Question:
I have a 'ListView' and i am using a custom adapter to show data. Now i want to change searched text letter colour as in above screen shot.
Here is the code for 'SearchView'
'''
@Override
public boolean onCreateOptionsMenu(Menu menu) {
MenuInflater inflater = getMenuInflater();
inflater.inflate(R.menu.actionbar_menu_item, menu);
SearchManager searchManager = (SearchManager) getSystemService(Context.SEARCH_SERVICE);
final SearchView searchView = (SearchView) menu.findItem(R.id.action_search)
.getActionView();
searchView.setSearchableInfo(searchManager
.getSearchableInfo(getComponentName()));
searchView.setOnQueryTextListener(this);
return super.onCreateOptionsMenu(menu);
}
public boolean onQueryTextChange(String newText) {
// this is adapter that will be filtered
if (TextUtils.isEmpty(newText)){
lvCustomList.clearTextFilter();
}
else{
lvCustomList.setFilterText(newText.toString());
}
return false;
}
@Override
public boolean onQueryTextSubmit(String query) {
return false;
}
'''
Thank you.
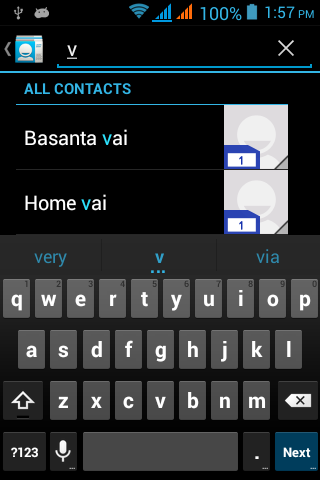
Answer: I assume that you have a custom Adapter with 'getCount()' and 'getView()' implemented and already filtering items, and you just need the bold part.
To achieve that, you need to use a <URL> can be used to change typeface, font style, size, and color.
So, you should update your adapter's 'getView()' to change the part where you use 'textView.setText()' into something more or less like this:
'''
String filter = ...;
String itemValue = ...;
int startPos = itemValue.toLowerCase(Locale.US).indexOf(filter.toLowerCase(Locale.US));
int endPos = startPos + filter.length();
if (startPos != -1) // This should always be true, just a sanity check
{
Spannable spannable = new SpannableString(itemValue);
ColorStateList blueColor = new ColorStateList(new int[][] { new int[] {}}, new int[] { Color.BLUE });
TextAppearanceSpan highlightSpan = new TextAppearanceSpan(null, Typeface.BOLD, -1, blueColor, null);
spannable.setSpan(highlightSpan, startPos, endPos, Spannable.SPAN_EXCLUSIVE_EXCLUSIVE);
textView.setText(spannable);
}
else
textView.setText(itemValue);
'''